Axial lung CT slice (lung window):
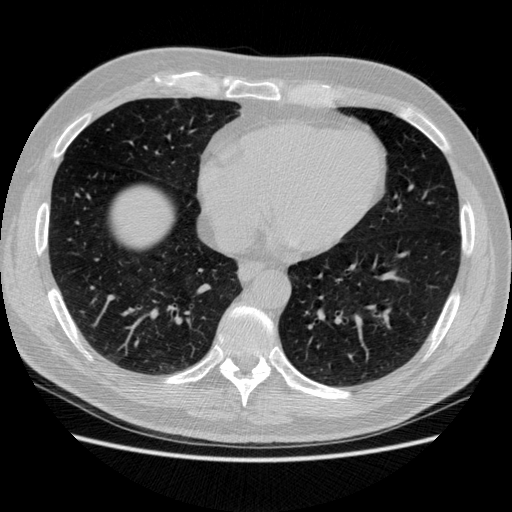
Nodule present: no